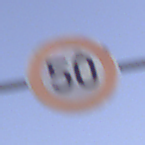
Verkehrszeichen: Geschwindigkeit50
Umgebung: Outdoor, Nature
Tageszeit: Dusk
Wetter: Clear
Licht: Natural
Jahreszeit: NotSpecified
Kontrast: LowContrast